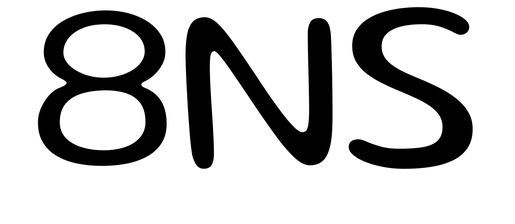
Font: Gluten_Light